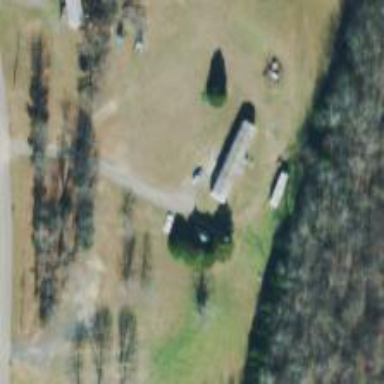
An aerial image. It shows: Driveway leading to service road.